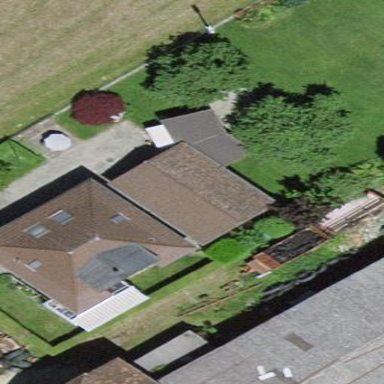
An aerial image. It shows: Garage building.